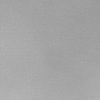
Atmospheric dust classification: dusty